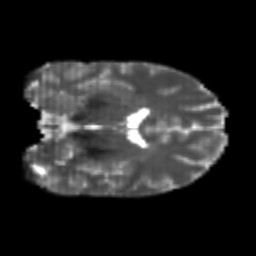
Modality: T2w
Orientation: coronal
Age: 22
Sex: female
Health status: healthy
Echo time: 0.074 s